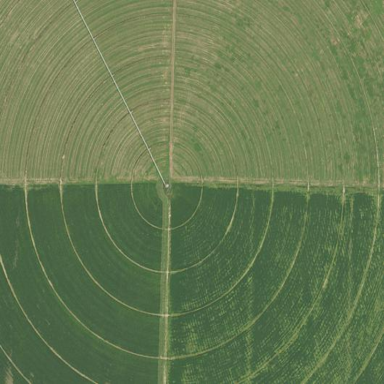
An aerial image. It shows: Farmland with pivot irrigation system.